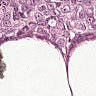
Metastatic tissue present: yes